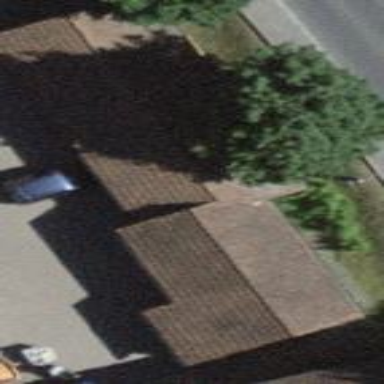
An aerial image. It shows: Garage building.